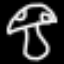
Label: mushroom